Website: apple
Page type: orders-overview
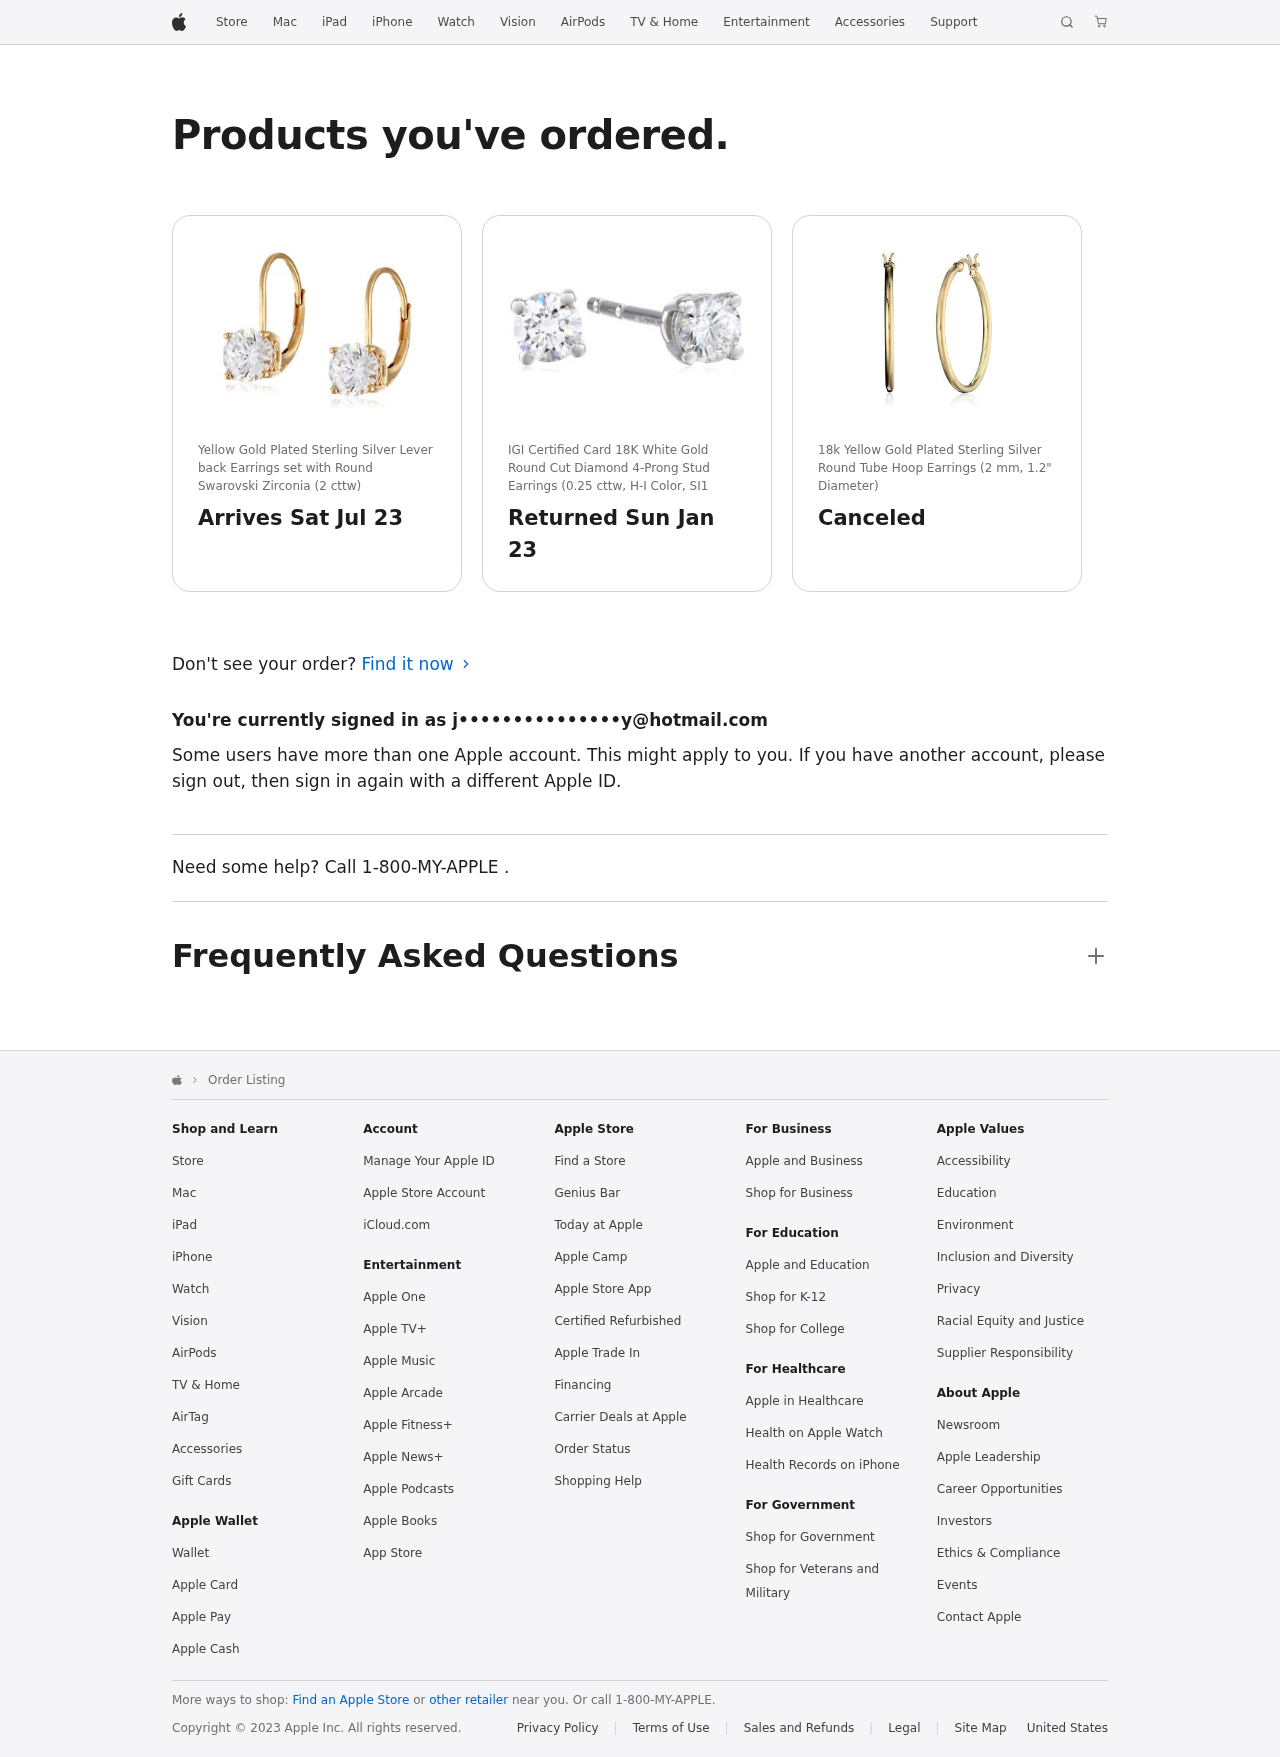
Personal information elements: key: PII_EMAIL
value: j•••••••••••••••y@hotmail.com
Product elements: key: PRODUCT1_NAME
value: Yellow Gold Plated Sterling Silver Lever back Earrings set with Round Swarovski Zirconia (2 cttw)
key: PRODUCT2_NAME
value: IGI Certified Card 18K White Gold Round Cut Diamond 4-Prong Stud Earrings (0.25 cttw, H-I Color, SI1
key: PRODUCT3_NAME
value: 18k Yellow Gold Plated Sterling Silver Round Tube Hoop Earrings (2 mm, 1.2" Diameter)
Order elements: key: ORDER_DELIVERY_DATE
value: Sat Jul 23
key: ORDER_RETURN_BY_DATE
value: Sun Jan 23